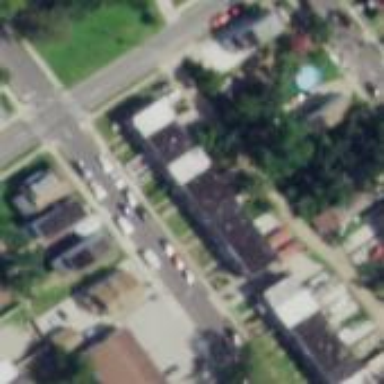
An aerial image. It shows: Alleyway designated as service road.